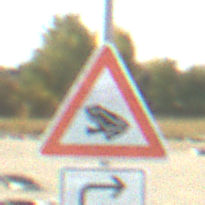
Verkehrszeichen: AmphibienwanderungRechts
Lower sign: RichtungsangabeDurchPfeile5
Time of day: MorningAfternoon
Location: Outdoor (RoadRail)
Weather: PartlyCloudy
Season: NotSpecified
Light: Natural